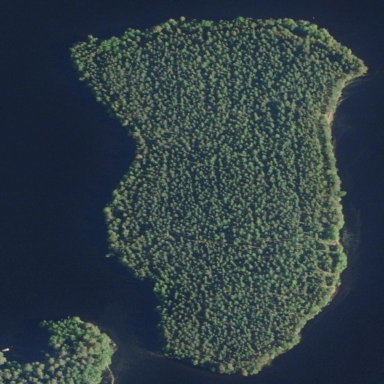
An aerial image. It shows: Island covered with forest.